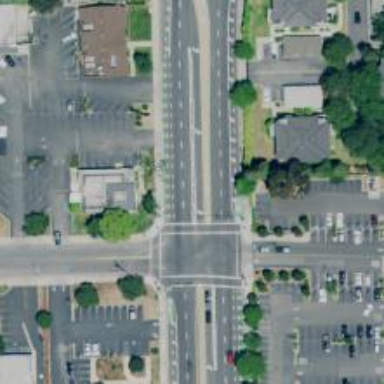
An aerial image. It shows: Solid stop line on the road.